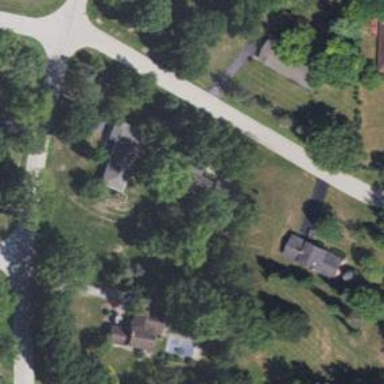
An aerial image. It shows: Driveway leading to service road.